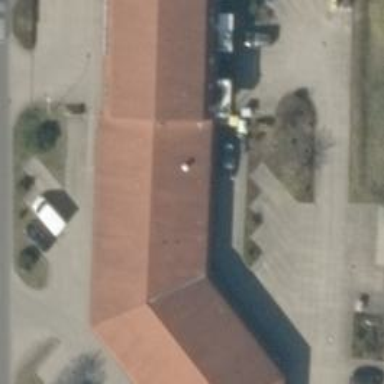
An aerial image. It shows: Fast food establishment.